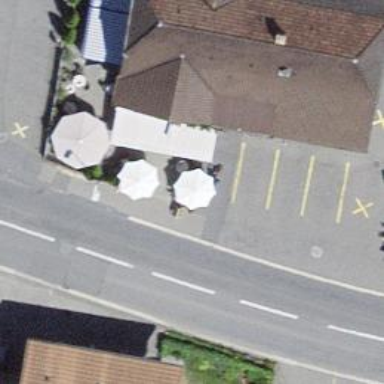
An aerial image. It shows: Bus stop with platform for public transport.